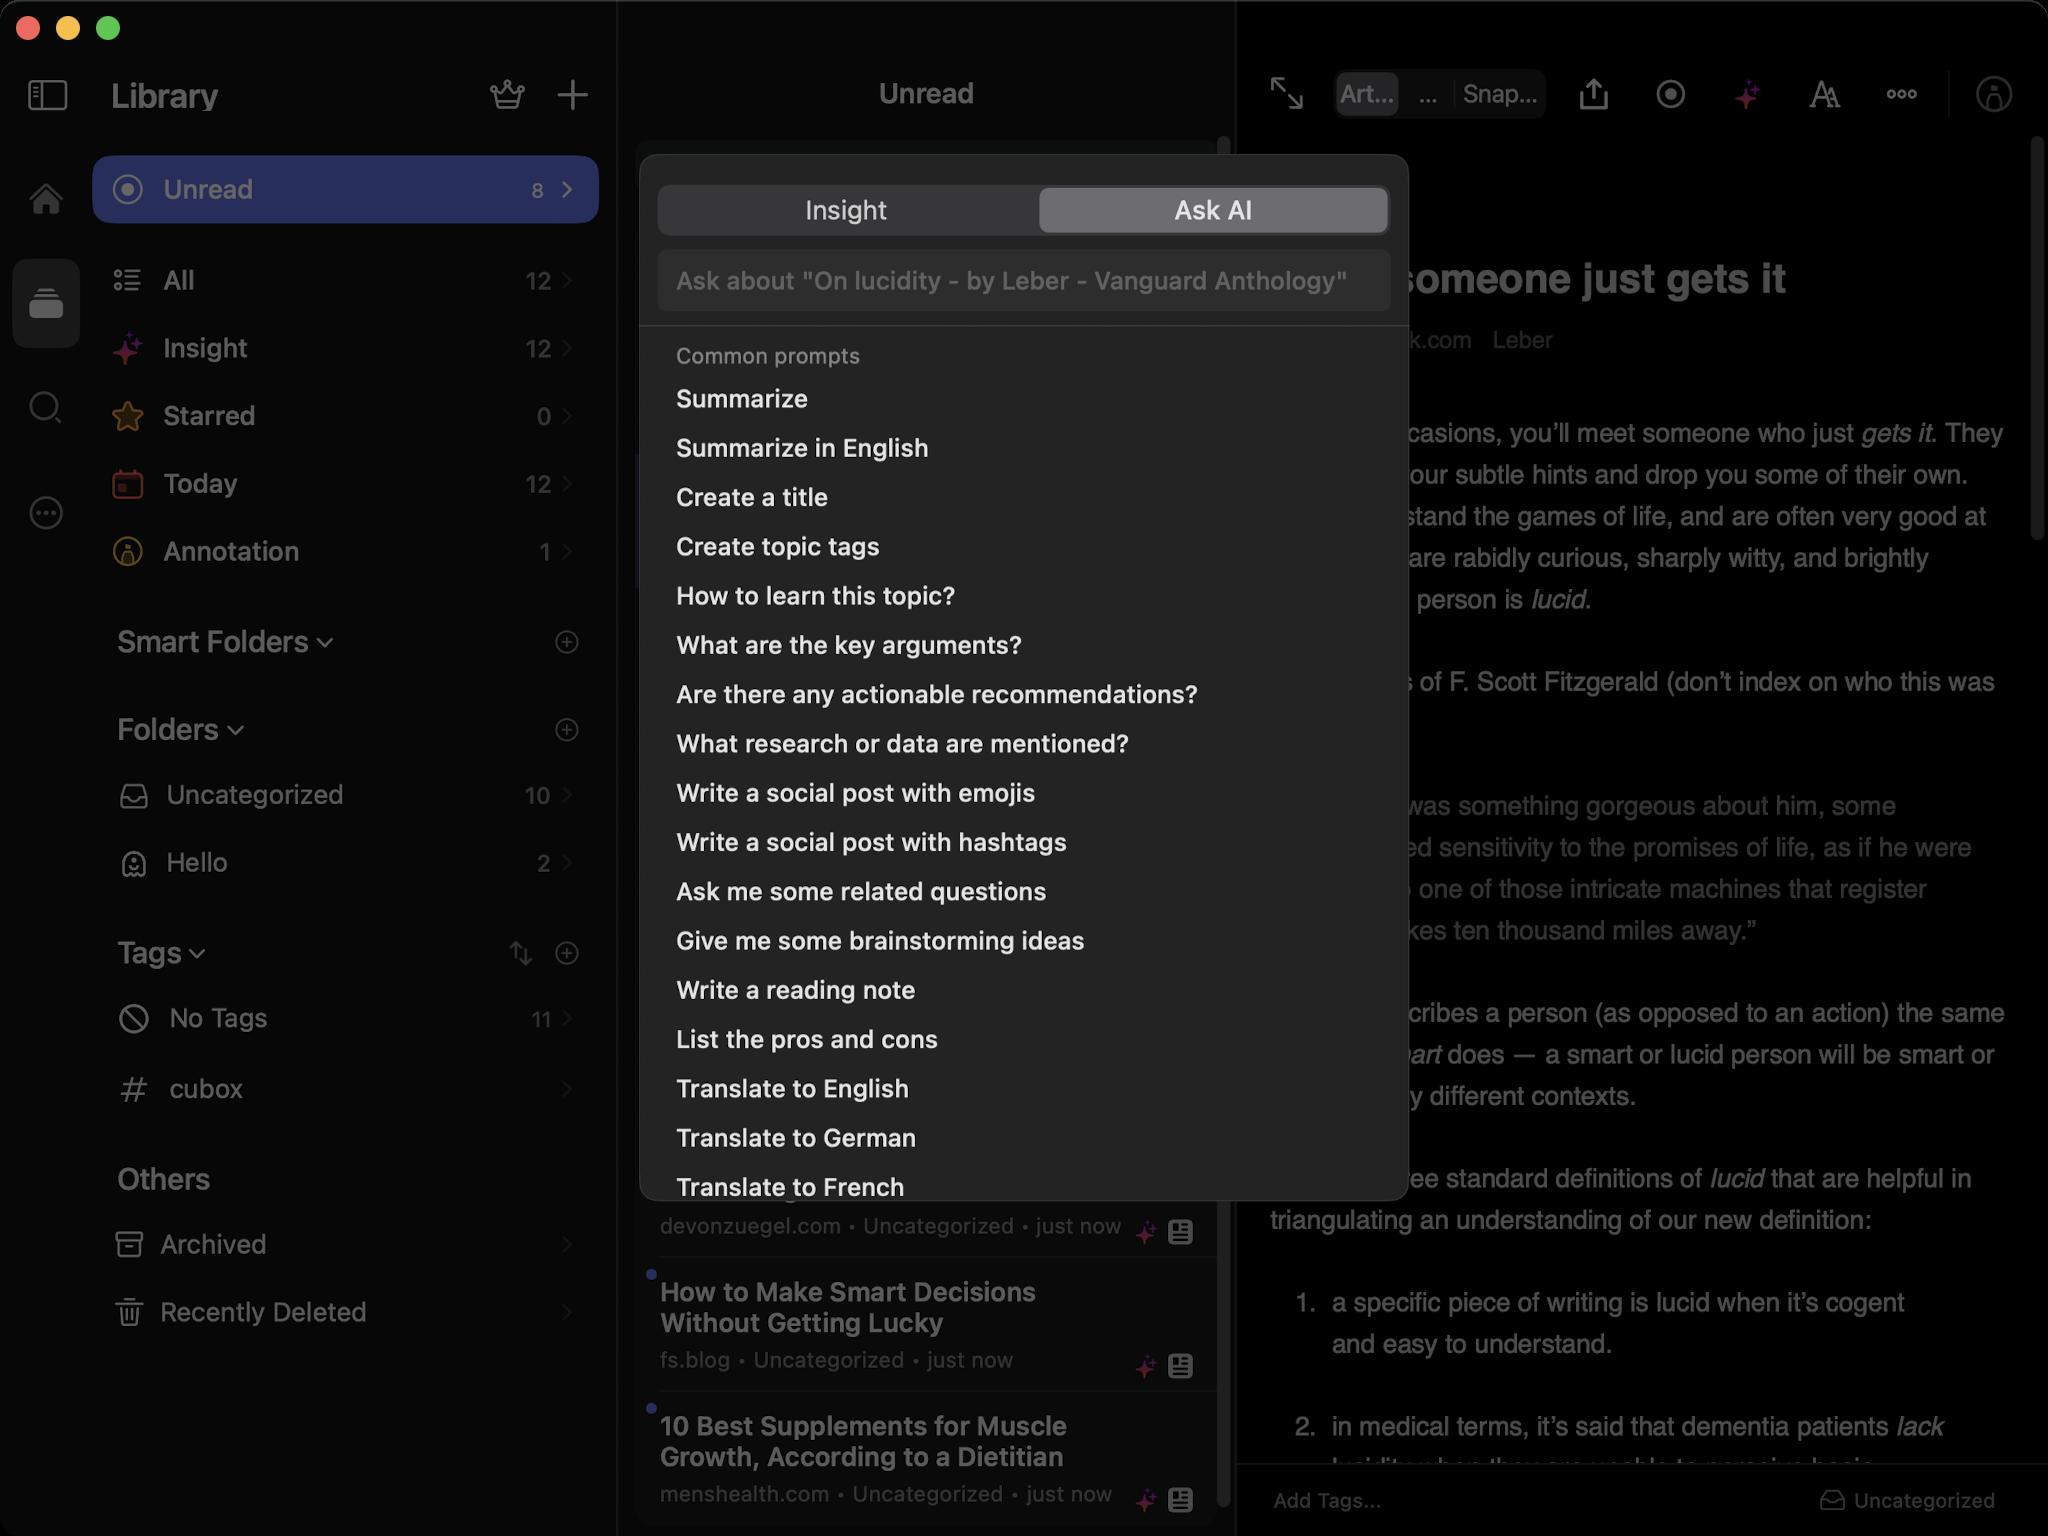
Accessibility tree:
{"name": "Cubox", "role": "AXWindow", "description": null, "role_description": "standard window", "value": null, "position": "352.00;95.00", "size": "1024;768", "children": [{"name": null, "role": "AXGroup", "description": null, "role_description": "group", "value": null, "position": "0.00;0.00", "size": "1024;768", "children": [{"name": null, "role": "AXGroup", "description": null, "role_description": "group", "value": null, "position": "0.00;0.00", "size": "1024;768", "children": [{"name": null, "role": "AXTabGroup", "description": null, "role_description": "tab group", "value": null, "position": "328.79;92.40", "size": "367;25", "children": [{"name": null, "role": "AXRadioButton", "description": "Insight", "role_description": "tab", "value": 0, "position": "328.79;92.40", "size": "189;25", "children": []}, {"name": null, "role": "AXRadioButton", "description": "Ask AI", "role_description": "tab", "value": 1, "position": "518.21;92.40", "size": "177;25", "children": []}]}, {"name": null, "role": "AXTextField", "description": null, "role_description": "text field", "value": "", "position": "338.03;132.44", "size": "348;16", "children": []}, {"name": null, "role": "AXGroup", "description": null, "role_description": "table", "value": null, "position": "328.79;163.24", "size": "367;437", "children": [{"name": null, "role": "AXHeading", "description": "", "role_description": "heading", "value": null, "position": "328.79;163.32", "size": "367;24", "children": [{"name": null, "role": "AXStaticText", "description": "Common prompts", "role_description": "text", "value": null, "position": "338.03;171.02", "size": "92;13", "children": []}]}, {"name": null, "role": "AXGroup", "description": null, "role_description": "group", "value": "", "position": "328.79;187.19", "size": "367;25", "children": [{"name": null, "role": "AXStaticText", "description": "Summarize", "role_description": "text", "value": "", "position": "328.79;187.19", "size": "367;25", "children": []}]}, {"name": null, "role": "AXGroup", "description": null, "role_description": "group", "value": "", "position": "328.79;211.83", "size": "367;25", "children": [{"name": null, "role": "AXStaticText", "description": "Summarize in English", "role_description": "text", "value": "", "position": "328.79;211.83", "size": "367;25", "children": []}]}, {"name": null, "role": "AXGroup", "description": null, "role_description": "group", "value": "", "position": "328.79;236.47", "size": "367;25", "children": [{"name": null, "role": "AXStaticText", "description": "Create a title", "role_description": "text", "value": "", "position": "328.79;236.47", "size": "367;25", "children": []}]}, {"name": null, "role": "AXGroup", "description": null, "role_description": "group", "value": "", "position": "328.79;261.11", "size": "367;25", "children": [{"name": null, "role": "AXStaticText", "description": "Create topic tags", "role_description": "text", "value": "", "position": "328.79;261.11", "size": "367;25", "children": []}]}, {"name": null, "role": "AXGroup", "description": null, "role_description": "group", "value": "", "position": "328.79;285.75", "size": "367;25", "children": [{"name": null, "role": "AXStaticText", "description": "How to learn this topic?", "role_description": "text", "value": "", "position": "328.79;285.75", "size": "367;25", "children": []}]}, {"name": null, "role": "AXGroup", "description": null, "role_description": "group", "value": "", "position": "328.79;310.39", "size": "367;25", "children": [{"name": null, "role": "AXStaticText", "description": "What are the key arguments?", "role_description": "text", "value": "", "position": "328.79;310.39", "size": "367;25", "children": []}]}, {"name": null, "role": "AXGroup", "description": null, "role_description": "group", "value": "", "position": "328.79;335.03", "size": "367;25", "children": [{"name": null, "role": "AXStaticText", "description": "Are there any actionable recommendations?", "role_description": "text", "value": "", "position": "328.79;335.03", "size": "367;25", "children": []}]}, {"name": null, "role": "AXGroup", "description": null, "role_description": "group", "value": "", "position": "328.79;359.67", "size": "367;25", "children": [{"name": null, "role": "AXStaticText", "description": "What research or data are mentioned?", "role_description": "text", "value": "", "position": "328.79;359.67", "size": "367;25", "children": []}]}, {"name": null, "role": "AXGroup", "description": null, "role_description": "group", "value": "", "position": "328.79;384.31", "size": "367;25", "children": [{"name": null, "role": "AXStaticText", "description": "Write a social post with emojis", "role_description": "text", "value": "", "position": "328.79;384.31", "size": "367;25", "children": []}]}, {"name": null, "role": "AXGroup", "description": null, "role_description": "group", "value": "", "position": "328.79;408.95", "size": "367;25", "children": [{"name": null, "role": "AXStaticText", "description": "Write a social post with hashtags", "role_description": "text", "value": "", "position": "328.79;408.95", "size": "367;25", "children": []}]}, {"name": null, "role": "AXGroup", "description": null, "role_description": "group", "value": "", "position": "328.79;433.59", "size": "367;25", "children": [{"name": null, "role": "AXStaticText", "description": "Ask me some related questions", "role_description": "text", "value": "", "position": "328.79;433.59", "size": "367;25", "children": []}]}, {"name": null, "role": "AXGroup", "description": null, "role_description": "group", "value": "", "position": "328.79;458.23", "size": "367;25", "children": [{"name": null, "role": "AXStaticText", "description": "Give me some brainstorming ideas", "role_description": "text", "value": "", "position": "328.79;458.23", "size": "367;25", "children": []}]}, {"name": null, "role": "AXGroup", "description": null, "role_description": "group", "value": "", "position": "328.79;482.87", "size": "367;25", "children": [{"name": null, "role": "AXStaticText", "description": "Write a reading note", "role_description": "text", "value": "", "position": "328.79;482.87", "size": "367;25", "children": []}]}, {"name": null, "role": "AXGroup", "description": null, "role_description": "group", "value": "", "position": "328.79;507.51", "size": "367;25", "children": [{"name": null, "role": "AXStaticText", "description": "List the pros and cons", "role_description": "text", "value": "", "position": "328.79;507.51", "size": "367;25", "children": []}]}, {"name": null, "role": "AXGroup", "description": null, "role_description": "group", "value": "", "position": "328.79;532.15", "size": "367;25", "children": [{"name": null, "role": "AXStaticText", "description": "Translate to English", "role_description": "text", "value": "", "position": "328.79;532.15", "size": "367;25", "children": []}]}, {"name": null, "role": "AXGroup", "description": null, "role_description": "group", "value": "", "position": "328.79;556.79", "size": "367;25", "children": [{"name": null, "role": "AXStaticText", "description": "Translate to German", "role_description": "text", "value": "", "position": "328.79;556.79", "size": "367;25", "children": []}]}, {"name": null, "role": "AXGroup", "description": null, "role_description": "group", "value": "", "position": "328.79;581.43", "size": "367;25", "children": [{"name": null, "role": "AXStaticText", "description": "Translate to French", "role_description": "text", "value": "", "position": "328.79;581.43", "size": "367;25", "children": []}]}]}, {"name": null, "role": "AXButton", "description": "0/0 left", "role_description": "button", "value": null, "position": "328.79;606.76", "size": "40;22", "children": []}]}, {"name": null, "role": "AXGroup", "description": null, "role_description": "group", "value": null, "position": "0.00;0.00", "size": "1024;768", "children": [{"name": null, "role": "AXGroup", "description": null, "role_description": "group", "value": null, "position": "-77.00;0.00", "size": "385;768", "children": [{"name": null, "role": "AXGroup", "description": null, "role_description": "Nav bar", "value": null, "position": "-77.00;27.72", "size": "385;38", "children": [{"name": null, "role": "AXButton", "description": "Hide Sidebar", "role_description": "button", "value": null, "position": "3.85;30.03", "size": "40;34", "children": []}, {"name": null, "role": "AXButton", "description": "Library", "role_description": "button", "value": null, "position": "49.28;30.03", "size": "63;34", "children": []}, {"name": null, "role": "AXButton", "description": "crown", "role_description": "button", "value": null, "position": "244.86;38.50", "size": "18;18", "children": []}, {"name": null, "role": "AXButton", "description": "newCard", "role_description": "button", "value": null, "position": "277.97;38.50", "size": "18;18", "children": []}]}, {"name": null, "role": "AXGroup", "description": null, "role_description": "group", "value": null, "position": "-77.00;0.00", "size": "385;768", "children": [{"name": null, "role": "AXGroup", "description": null, "role_description": "group", "value": null, "position": "-77.00;0.00", "size": "385;768", "children": [{"name": null, "role": "AXGroup", "description": null, "role_description": "collection", "value": null, "position": "46.20;0.00", "size": "262;768", "children": [{"name": null, "role": "AXButton", "description": null, "role_description": "button", "value": null, "position": "58.52;66.22", "size": "23;12", "children": []}, {"name": null, "role": "AXStaticText", "description": "Unread", "role_description": "text", "value": "10", "position": "46.20;77.77", "size": "253;34", "children": []}, {"name": null, "role": "AXButton", "description": null, "role_description": "button", "value": null, "position": "58.52;111.65", "size": "23;12", "children": []}, {"name": null, "role": "AXStaticText", "description": "All", "role_description": "text", "value": "12", "position": "46.20;123.20", "size": "253;34", "children": []}, {"name": null, "role": "AXStaticText", "description": "Insight", "role_description": "text", "value": "12", "position": "46.20;157.08", "size": "253;34", "children": []}, {"name": null, "role": "AXStaticText", "description": "Starred", "role_description": "text", "value": "0", "position": "46.20;190.96", "size": "253;34", "children": []}, {"name": null, "role": "AXStaticText", "description": "Today", "role_description": "text", "value": "12", "position": "46.20;224.84", "size": "253;34", "children": []}, {"name": null, "role": "AXStaticText", "description": "Annotation", "role_description": "text", "value": "1", "position": "46.20;258.72", "size": "253;34", "children": []}, {"name": null, "role": "AXButton", "description": null, "role_description": "button", "value": null, "position": "58.52;292.60", "size": "109;44", "children": []}, {"name": null, "role": "AXButton", "description": null, "role_description": "button", "value": null, "position": "272.58;292.60", "size": "27;44", "children": []}, {"name": null, "role": "AXStaticText", "description": "Smart Folders", "role_description": "text", "value": null, "position": "58.52;311.08", "size": "96;19", "children": []}, {"name": null, "role": "AXButton", "description": null, "role_description": "button", "value": null, "position": "58.52;336.49", "size": "64;44", "children": []}, {"name": null, "role": "AXButton", "description": null, "role_description": "button", "value": null, "position": "272.58;336.49", "size": "27;44", "children": []}, {"name": null, "role": "AXStaticText", "description": "Folders", "role_description": "text", "value": null, "position": "58.52;354.97", "size": "51;19", "children": []}, {"name": null, "role": "AXStaticText", "description": "", "role_description": "text", "value": "10", "position": "46.20;380.38", "size": "253;34", "children": []}, {"name": null, "role": "AXStaticText", "description": "Hello", "role_description": "text", "value": "2", "position": "46.20;414.26", "size": "253;34", "children": []}, {"name": null, "role": "AXButton", "description": null, "role_description": "button", "value": null, "position": "58.52;448.14", "size": "45;44", "children": []}, {"name": null, "role": "AXButton", "description": null, "role_description": "button", "value": null, "position": "241.78;448.14", "size": "31;44", "children": []}, {"name": null, "role": "AXButton", "description": null, "role_description": "button", "value": null, "position": "272.58;448.14", "size": "27;44", "children": []}, {"name": null, "role": "AXStaticText", "description": "Tags", "role_description": "text", "value": null, "position": "58.52;466.62", "size": "32;19", "children": []}, {"name": null, "role": "AXGroup", "description": null, "role_description": "group", "value": null, "position": "46.20;492.03", "size": "253;34", "children": [{"name": null, "role": "AXStaticText", "description": "No Tags", "role_description": "text", "value": null, "position": "84.70;501.27", "size": "50;15", "children": []}, {"name": null, "role": "AXStaticText", "description": "11", "role_description": "text", "value": null, "position": "265.65;502.81", "size": "10;13", "children": []}]}, {"name": null, "role": "AXStaticText", "description": "cubox", "role_description": "text", "value": null, "position": "46.20;527.45", "size": "253;34", "children": []}, {"name": null, "role": "AXButton", "description": null, "role_description": "button", "value": null, "position": "58.52;561.33", "size": "60;44", "children": []}, {"name": null, "role": "AXStaticText", "description": "Others", "role_description": "text", "value": null, "position": "58.52;579.81", "size": "47;19", "children": []}, {"name": null, "role": "AXGroup", "description": null, "role_description": "group", "value": null, "position": "46.20;605.22", "size": "253;34", "children": [{"name": null, "role": "AXStaticText", "description": "Archived", "role_description": "text", "value": null, "position": "80.08;614.46", "size": "177;15", "children": []}]}, {"name": null, "role": "AXGroup", "description": null, "role_description": "group", "value": null, "position": "46.20;639.10", "size": "253;34", "children": [{"name": null, "role": "AXStaticText", "description": "Recently Deleted", "role_description": "text", "value": null, "position": "80.08;648.34", "size": "177;15", "children": []}]}]}, {"name": null, "role": "AXButton", "description": "tabbar0", "role_description": "button", "value": null, "position": "6.16;77.00", "size": "34;45", "children": []}, {"name": null, "role": "AXButton", "description": "tabbar1", "role_description": "button", "value": null, "position": "6.16;129.36", "size": "34;45", "children": []}, {"name": null, "role": "AXButton", "description": "tabbar2", "role_description": "button", "value": null, "position": "6.16;181.72", "size": "34;45", "children": []}, {"name": null, "role": "AXButton", "description": "setting", "role_description": "button", "value": null, "position": "6.16;234.08", "size": "34;45", "children": []}]}]}]}, {"name": null, "role": "AXSplitter", "description": null, "role_description": "splitter", "value": 30.07518768310547, "position": "308.00;0.00", "size": "1;768", "children": []}, {"name": null, "role": "AXGroup", "description": null, "role_description": "group", "value": null, "position": "309.15;0.00", "size": "308;768", "children": [{"name": null, "role": "AXGroup", "description": null, "role_description": "Nav bar", "value": null, "position": "309.15;27.72", "size": "308;38", "children": [{"name": null, "role": "AXHeading", "description": "Unread", "role_description": "heading", "value": null, "position": "439.29;38.50", "size": "49;16", "children": []}]}, {"name": null, "role": "AXGroup", "description": null, "role_description": "group", "value": null, "position": "309.15;0.00", "size": "308;768", "children": [{"name": null, "role": "AXGroup", "description": null, "role_description": "group", "value": null, "position": "309.15;0.00", "size": "308;768", "children": [{"name": null, "role": "AXGroup", "description": null, "role_description": "collection", "value": null, "position": "309.15;0.00", "size": "308;768", "children": [{"name": null, "role": "AXButton", "description": "Latest", "role_description": "button", "value": null, "position": "324.56;71.61", "size": "82;23", "children": []}, {"name": null, "role": "AXButton", "description": "Any", "role_description": "button", "value": null, "position": "422.35;71.61", "size": "82;23", "children": []}, {"name": null, "role": "AXButton", "description": "List", "role_description": "button", "value": null, "position": "519.37;71.61", "size": "82;23", "children": []}, {"name": null, "role": "AXStaticText", "description": "Playboy Interview: Steven Jobs | all about Steve Jobs.com", "role_description": "text", "value": null, "position": "317.62;108.57", "size": "291;67", "children": []}, {"name": null, "role": "AXStaticText", "description": "Rest in motion", "role_description": "text", "value": null, "position": "317.62;175.56", "size": "291;52", "children": []}, {"name": null, "role": "AXStaticText", "description": "On lucidity - by Leber - Vanguard Anthology", "role_description": "text", "value": null, "position": "317.62;227.15", "size": "291;67", "children": []}, {"name": null, "role": "AXStaticText", "description": "No one can teach you to have conviction | benkuhn.net", "role_description": "text", "value": null, "position": "317.62;294.14", "size": "291;67", "children": []}, {"name": null, "role": "AXStaticText", "description": "The housing theory of everything - Works in Progress", "role_description": "text", "value": null, "position": "317.62;361.13", "size": "291;67", "children": []}, {"name": null, "role": "AXStaticText", "description": "Markets in fact-checking - Works in Progress", "role_description": "text", "value": null, "position": "317.62;428.12", "size": "291;67", "children": []}, {"name": null, "role": "AXStaticText", "description": "Evaluating Information: Find the Signal in the Noise", "role_description": "text", "value": null, "position": "317.62;495.11", "size": "291;67", "children": []}, {"name": null, "role": "AXStaticText", "description": "Continuous urbanization in Japan | devonzuegel.com", "role_description": "text", "value": null, "position": "317.62;562.10", "size": "291;67", "children": []}, {"name": null, "role": "AXStaticText", "description": "How to Make Smart Decisions Without Getting Lucky", "role_description": "text", "value": null, "position": "317.62;629.09", "size": "291;67", "children": []}, {"name": null, "role": "AXStaticText", "description": "10 Best Supplements for Muscle Growth, According to a Dietitian", "role_description": "text", "value": null, "position": "317.62;696.08", "size": "291;67", "children": []}]}]}]}]}, {"name": null, "role": "AXSplitter", "description": null, "role_description": "splitter", "value": 30.07518768310547, "position": "617.15;0.00", "size": "1;768", "children": []}, {"name": null, "role": "AXGroup", "description": null, "role_description": "group", "value": null, "position": "618.31;0.00", "size": "406;768", "children": [{"name": null, "role": "AXGroup", "description": null, "role_description": "Nav bar", "value": null, "position": "618.31;27.72", "size": "406;38", "children": [{"name": null, "role": "AXButton", "description": "Enter Fullscreen", "role_description": "button", "value": null, "position": "625.24;30.03", "size": "37;34", "children": []}, {"name": null, "role": "AXTabGroup", "description": null, "role_description": "tab group", "value": null, "position": "666.82;34.65", "size": "107;25", "children": [{"name": null, "role": "AXRadioButton", "description": "Article", "role_description": "tab", "value": 1, "position": "666.82;34.65", "size": "34;25", "children": []}, {"name": null, "role": "AXRadioButton", "description": "Web", "role_description": "tab", "value": 0, "position": "701.47;34.65", "size": "25;25", "children": []}, {"name": null, "role": "AXRadioButton", "description": "Snapshot", "role_description": "tab", "value": 0, "position": "727.65;34.65", "size": "45;25", "children": []}]}, {"name": null, "role": "AXButton", "description": "shareMore", "role_description": "button", "value": null, "position": "785.40;35.42", "size": "23;23", "children": []}, {"name": null, "role": "AXButton", "description": "shareUnread", "role_description": "button", "value": null, "position": "823.90;35.42", "size": "23;23", "children": []}, {"name": null, "role": "AXButton", "description": "insightIcon", "role_description": "button", "value": null, "position": "862.40;35.42", "size": "23;23", "children": []}, {"name": null, "role": "AXButton", "description": "shareReaderStyle", "role_description": "button", "value": null, "position": "900.90;35.42", "size": "23;23", "children": []}, {"name": null, "role": "AXButton", "description": "shareReaderMore", "role_description": "button", "value": null, "position": "939.40;35.42", "size": "23;23", "children": []}, {"name": null, "role": "AXButton", "description": "mark 0", "role_description": "button", "value": null, "position": "985.60;35.42", "size": "23;23", "children": []}]}, {"name": null, "role": "AXGroup", "description": null, "role_description": "group", "value": null, "position": "618.31;0.00", "size": "406;768", "children": [{"name": null, "role": "AXGroup", "description": null, "role_description": "group", "value": null, "position": "618.31;0.00", "size": "406;768", "children": [{"name": null, "role": "AXGroup", "description": null, "role_description": "group", "value": null, "position": "618.31;0.00", "size": "406;768", "children": [{"name": null, "role": "AXGroup", "description": null, "role_description": "group", "value": null, "position": "618.31;0.00", "size": "406;768", "children": [{"name": null, "role": "AXGroup", "description": null, "role_description": "group", "value": null, "position": "618.00;66.00", "size": "407;769", "children": [{"name": null, "role": "AXGroup", "description": null, "role_description": "group", "value": null, "position": "618.00;66.00", "size": "407;769", "children": [{"name": null, "role": "AXWebArea", "description": "On lucidity - by Leber - Vanguard Anthology", "role_description": "AXWebArea", "value": "", "position": "618.00;66.00", "size": "407;2529", "children": [{"name": null, "role": "AXHeading", "description": "When someone just gets it", "role_description": "heading", "value": "1", "position": "635.00;127.00", "size": "259;25", "children": []}, {"name": null, "role": "AXLink", "description": "leber.substack.com", "role_description": "link", "value": "", "position": "635.00;162.00", "size": "102;16", "children": []}, {"name": null, "role": "AXStaticText", "description": "Leber", "role_description": "text", "value": "", "position": "746.00;162.00", "size": "31;16", "children": []}, {"name": null, "role": "AXStaticText", "description": "On lucky occasions, you’ll meet someone who just", "role_description": "text", "value": "", "position": "635.00;207.00", "size": "296;18", "children": []}, {"name": null, "role": "AXStaticText", "description": "gets it", "role_description": "text", "value": "", "position": "930.00;207.00", "size": "36;18", "children": []}, {"name": null, "role": "AXStaticText", "description": ". They pick up on your subtle hints and drop you some of their own. They understand the games of life, and are often very good at them. They are rabidly curious, sharply witty, and brightly playful. This person is", "role_description": "text", "value": "", "position": "635.00;207.00", "size": "368;101", "children": []}, {"name": null, "role": "AXStaticText", "description": "lucid", "role_description": "text", "value": "", "position": "765.00;290.00", "size": "29;18", "children": []}, {"name": null, "role": "AXStaticText", "description": ".", "role_description": "text", "value": "", "position": "792.00;290.00", "size": "5;18", "children": []}, {"name": null, "role": "AXStaticText", "description": "In the words of F. Scott Fitzgerald (don’t index on who this was said about):", "role_description": "text", "value": "", "position": "635.00;331.00", "size": "363;39", "children": []}, {"name": null, "role": "AXStaticText", "description": "“…there was something gorgeous about him, some heightened sensitivity to the promises of life, as if he were related to one of those intricate machines that register earthquakes ten thousand miles away.”", "role_description": "text", "value": "", "position": "651.00;393.00", "size": "336;80", "children": []}, {"name": null, "role": "AXStaticText", "description": "Lucidity describes a person (as opposed to an action) the same way that", "role_description": "text", "value": "", "position": "635.00;497.00", "size": "369;39", "children": []}, {"name": null, "role": "AXStaticText", "description": "smart", "role_description": "text", "value": "", "position": "687.00;518.00", "size": "34;18", "children": []}, {"name": null, "role": "AXStaticText", "description": "does — a smart or lucid person will be smart or lucid in many different contexts.", "role_description": "text", "value": "", "position": "635.00;518.00", "size": "363;38", "children": []}, {"name": null, "role": "AXStaticText", "description": "Here are three standard definitions of", "role_description": "text", "value": "", "position": "635.00;580.00", "size": "221;18", "children": []}, {"name": null, "role": "AXStaticText", "description": "lucid", "role_description": "text", "value": "", "position": "854.00;580.00", "size": "29;18", "children": []}, {"name": null, "role": "AXStaticText", "description": "that are helpful in triangulating an understanding of our new definition:", "role_description": "text", "value": "", "position": "635.00;580.00", "size": "352;39", "children": []}, {"name": null, "role": "AXGroup", "description": "", "role_description": "list", "value": "", "position": "635.00;639.00", "size": "373;188", "children": [{"name": null, "role": "AXStaticText", "description": "a specific piece of writing is lucid when it’s cogent and easy to understand.", "role_description": "text", "value": "", "position": "666.00;642.00", "size": "287;38", "children": []}, {"name": null, "role": "AXStaticText", "description": "in medical terms, it’s said that dementia patients", "role_description": "text", "value": "", "position": "666.00;704.00", "size": "283;18", "children": []}, {"name": null, "role": "AXStaticText", "description": "lack", "role_description": "text", "value": "", "position": "947.00;704.00", "size": "25;18", "children": []}, {"name": null, "role": "AXStaticText", "description": "lucidity when they are unable to perceive basic realities about the world around them.", "role_description": "text", "value": "", "position": "666.00;725.00", "size": "272;39", "children": []}, {"name": null, "role": "AXStaticText", "description": "lucid dreaming, a state of utter comprehension about your plane of existence.", "role_description": "text", "value": "", "position": "666.00;786.00", "size": "306;39", "children": []}]}, {"name": null, "role": "AXStaticText", "description": "Thus, a", "role_description": "text", "value": "", "position": "635.00;849.00", "size": "48;18", "children": []}, {"name": null, "role": "AXStaticText", "description": "lucid person", "role_description": "text", "value": "", "position": "682.00;849.00", "size": "72;18", "children": []}, {"name": null, "role": "AXStaticText", "description": "is compelling, perceptive, and aware of life’s meta-games. Lucid people are the opposites of", "role_description": "text", "value": "", "position": "635.00;849.00", "size": "349;39", "children": []}, {"name": null, "role": "AXStaticText", "description": "NPCs", "role_description": "text", "value": "", "position": "940.00;870.00", "size": "36;18", "children": []}, {"name": null, "role": "AXStaticText", "description": ", those who play the games that life gives them without a second thought.", "role_description": "text", "value": "", "position": "635.00;870.00", "size": "368;59", "children": []}, {"name": null, "role": "AXStaticText", "description": "Lucid people aren’t dogmatic.", "role_description": "text", "value": "", "position": "635.00;952.00", "size": "176;18", "children": []}, {"name": null, "role": "AXStaticText", "description": "Most ideologies are full of heuristics that non-lucid people rely on since they can’t actively evaluate different situations.", "role_description": "text", "value": "", "position": "635.00;952.00", "size": "366;60", "children": []}, {"name": null, "role": "AXStaticText", "description": "Since they have eclectic life philosophies, lucid people are full of surprises and it’s hard to predict what they’ll say or do next. That’s often why the conversations will go well and they will", "role_description": "text", "value": "", "position": "635.00;994.00", "size": "354;80", "children": []}, {"name": null, "role": "AXStaticText", "description": "just get it", "role_description": "text", "value": "", "position": "860.00;1056.00", "size": "54;18", "children": []}, {"name": null, "role": "AXStaticText", "description": "— they are actually thinking about what you’re saying and not just following a script.", "role_description": "text", "value": "", "position": "635.00;1056.00", "size": "369;59", "children": []}, {"name": null, "role": "AXStaticText", "description": "Don’t confuse lucidity and competence. Competence is when you’re good at life’s games; lucidity is knowing which game you’re playing. Disaster can arise if you end up being good at the wrong game.", "role_description": "text", "value": "", "position": "635.00;1139.00", "size": "356;80", "children": []}, {"name": null, "role": "AXStaticText", "description": "Take, for example, the couple Stacy and James. When they argue, Stacy quickly devolves to making irrational, emotional arguments. James has two options:", "role_description": "text", "value": "", "position": "635.00;1242.00", "size": "352;60", "children": []}, {"name": null, "role": "AXGroup", "description": "", "role_description": "list", "value": "", "position": "635.00;1323.00", "size": "373;106", "children": [{"name": null, "role": "AXStaticText", "description": "be", "role_description": "text", "value": "", "position": "666.00;1325.00", "size": "19;18", "children": []}, {"name": null, "role": "AXStaticText", "description": "competent", "role_description": "text", "value": "", "position": "683.00;1325.00", "size": "64;18", "children": []}, {"name": null, "role": "AXStaticText", "description": "and deconstruct Stacy’s arguments using logic and rationality;", "role_description": "text", "value": "", "position": "666.00;1325.00", "size": "288;39", "children": []}, {"name": null, "role": "AXStaticText", "description": "be", "role_description": "text", "value": "", "position": "666.00;1388.00", "size": "19;18", "children": []}, {"name": null, "role": "AXStaticText", "description": "lucid", "role_description": "text", "value": "", "position": "683.00;1388.00", "size": "29;18", "children": []}, {"name": null, "role": "AXStaticText", "description": "and recognize the abstract games at play by choosing to appeal to Stacy’s emotions.", "role_description": "text", "value": "", "position": "666.00;1388.00", "size": "306;39", "children": []}]}, {"name": null, "role": "AXStaticText", "description": "The competent James frustrates both participants. The lucid James understands Stacy the way she wants to be understood, leading to better outcomes for everybody.", "role_description": "text", "value": "", "position": "635.00;1449.00", "size": "369;60", "children": []}, {"name": null, "role": "AXStaticText", "description": "This scenario brings to mind the classic contrast between intelligence and wisdom, most concisely: “intelligence is knowing the right answer, wisdom is knowing when to say it.” Wisdom overlaps with lucidity, but not entirely. An experienced old man can be wise but not lucid, and a bright young woman can be lucid but not wise. Wisdom is about qualitative knowledge gained through life experience, whereas lucidity is an acute awareness of life’s many meta-games.", "role_description": "text", "value": "", "position": "635.00;1533.00", "size": "362;163", "children": []}, {"name": null, "role": "AXStaticText", "description": "The next time you enter a conversation, think of the object-level analysis of", "role_description": "text", "value": "", "position": "635.00;1719.00", "size": "369;39", "children": []}, {"name": null, "role": "AXStaticText", "description": "what", "role_description": "text", "value": "", "position": "700.00;1740.00", "size": "29;18", "children": []}, {"name": null, "role": "AXStaticText", "description": "people are saying, as well as the lucid analysis of", "role_description": "text", "value": "", "position": "635.00;1740.00", "size": "370;38", "children": []}, {"name": null, "role": "AXStaticText", "description": "why", "role_description": "text", "value": "", "position": "649.00;1760.00", "size": "25;18", "children": []}, {"name": null, "role": "AXStaticText", "description": "they’re saying it. What are their motivations, their objectives, and the deeper meaning behind their words? If they were in a dream, would they be aware of it? What game of life are they playing?", "role_description": "text", "value": "", "position": "635.00;1760.00", "size": "366;81", "children": []}, {"name": null, "role": "AXStaticText", "description": "This exercise demands several hallmarks of lucidity: the blend of empathy and brainpower to understand the qualia of others in realtime; playful curiosity beyond your current scope to seek non-instrumental truth; and incisive self-awareness that you’re also just a player in the game.", "role_description": "text", "value": "", "position": "635.00;1864.00", "size": "372;102", "children": []}, {"name": null, "role": "AXStaticText", "description": "However, lucidity is more than just a social trait and applies to most areas of life. A good non-social example is root cause analysis:", "role_description": "text", "value": "", "position": "635.00;1988.00", "size": "358;60", "children": []}, {"name": null, "role": "AXStaticText", "description": "Let’s conjure up David, who runs the local laundromat. Customers are generally satisfied with his services but sometimes complain that the hangers he uses damages their clothes. Non-lucid David treats each incident as an independent customer service problem, paying for damages and giving a coupon for 10% off the next wash. Lucid David addresses the root cause and replaces the hangers. He was handed the “customer service” game but recognized that by playing the “take care of clothes” game, he could more effectively solve the problem.", "role_description": "text", "value": "", "position": "635.00;2072.00", "size": "371;205", "children": []}, {"name": null, "role": "AXStaticText", "description": "Most people consider themselves lucid the same way that most people consider themselves", "role_description": "text", "value": "", "position": "635.00;2300.00", "size": "368;39", "children": []}, {"name": null, "role": "AXStaticText", "description": "smart", "role_description": "text", "value": "", "position": "800.00;2321.00", "size": "38;18", "children": []}, {"name": null, "role": "AXStaticText", "description": "or", "role_description": "text", "value": "", "position": "836.00;2321.00", "size": "18;18", "children": []}, {"name": null, "role": "AXStaticText", "description": "principled", "role_description": "text", "value": "", "position": "852.00;2321.00", "size": "58;18", "children": []}, {"name": null, "role": "AXStaticText", "description": "— this is a fallacy just like how 80% of drivers think they are above-average drivers. It’s far more accurate to assess lucidity in others. The good news for you is that if somebody sent you this essay, they likely consider you lucid. Learn to recognize this trait and surround yourself with other lucid people — you’ll be all the better for it.", "role_description": "text", "value": "", "position": "635.00;2321.00", "size": "373;143", "children": []}, {"name": null, "role": "AXStaticText", "description": "Subscribe for more.", "role_description": "text", "value": "", "position": "635.00;2487.00", "size": "115;18", "children": []}, {"name": null, "role": "AXLink", "description": "leber.substack.com", "role_description": "link", "value": "", "position": "635.00;2529.00", "size": "102;16", "children": []}]}]}]}]}]}, {"name": null, "role": "AXButton", "description": null, "role_description": "button", "value": null, "position": "636.79;739.97", "size": "243;20", "children": []}, {"name": null, "role": "AXButton", "description": null, "role_description": "button", "value": null, "position": "903.21;739.97", "size": "102;20", "children": []}]}]}]}]}]}, {"name": null, "role": "AXButton", "description": null, "role_description": "close button", "value": null, "position": "7.00;6.00", "size": "14;16", "children": []}, {"name": null, "role": "AXButton", "description": null, "role_description": "full screen button", "value": null, "position": "47.00;6.00", "size": "14;16", "children": [{"name": null, "role": "AXGroup", "description": null, "role_description": "group", "value": null, "position": "47.00;6.00", "size": "14;16", "children": [{"name": null, "role": "AXGroup", "description": null, "role_description": "group", "value": null, "position": "47.00;6.00", "size": "14;16", "children": []}]}]}, {"name": null, "role": "AXButton", "description": null, "role_description": "minimize button", "value": null, "position": "27.00;6.00", "size": "14;16", "children": []}]}